Field crop: tomato
Growth stage: 1
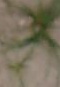
Species: cyperus